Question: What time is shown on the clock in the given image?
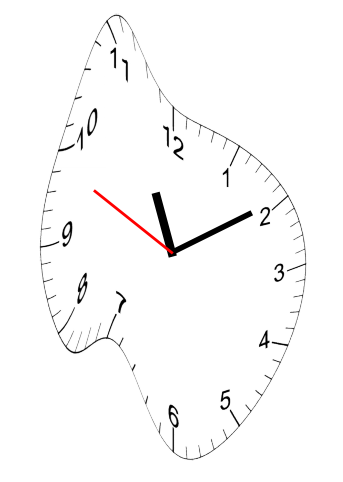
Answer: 11:09:49